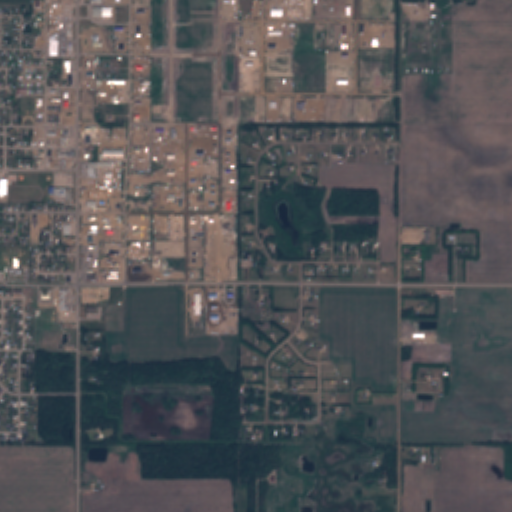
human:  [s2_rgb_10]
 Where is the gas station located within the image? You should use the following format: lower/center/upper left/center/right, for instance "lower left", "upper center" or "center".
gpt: The gas station is located in the center left of the image.
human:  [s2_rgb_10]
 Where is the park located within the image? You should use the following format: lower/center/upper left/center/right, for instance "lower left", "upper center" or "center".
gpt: The park is located in the center left of the image.
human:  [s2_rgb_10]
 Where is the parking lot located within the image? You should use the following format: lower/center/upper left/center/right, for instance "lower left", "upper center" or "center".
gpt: The parking lot is located in the center left of the image.
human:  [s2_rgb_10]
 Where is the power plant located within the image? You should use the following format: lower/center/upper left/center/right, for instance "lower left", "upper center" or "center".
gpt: There is no power plant in the image.